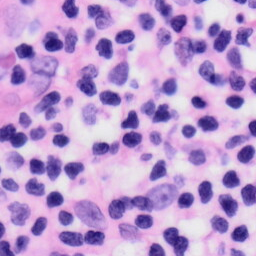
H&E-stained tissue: Skin